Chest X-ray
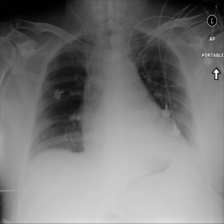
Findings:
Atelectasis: positive
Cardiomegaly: negative
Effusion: negative
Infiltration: negative
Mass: negative
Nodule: negative
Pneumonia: negative
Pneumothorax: negative
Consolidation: negative
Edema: negative
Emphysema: negative
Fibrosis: negative
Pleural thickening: negative
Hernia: negative